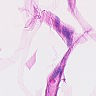
Metastatic tissue present: no